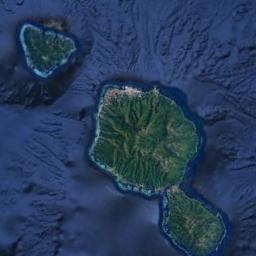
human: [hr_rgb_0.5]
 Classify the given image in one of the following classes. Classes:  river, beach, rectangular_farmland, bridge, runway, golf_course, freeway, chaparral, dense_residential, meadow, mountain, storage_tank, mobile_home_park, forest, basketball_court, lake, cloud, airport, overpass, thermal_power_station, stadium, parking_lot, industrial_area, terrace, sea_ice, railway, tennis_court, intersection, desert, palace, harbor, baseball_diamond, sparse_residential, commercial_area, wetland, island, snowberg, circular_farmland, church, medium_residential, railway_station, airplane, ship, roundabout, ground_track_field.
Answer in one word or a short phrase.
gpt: island